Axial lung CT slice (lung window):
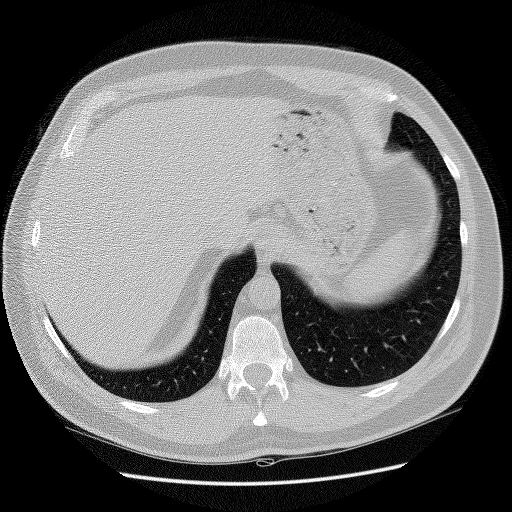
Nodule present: no